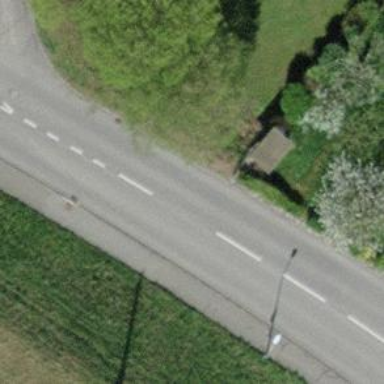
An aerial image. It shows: Sidewalk along the footway.